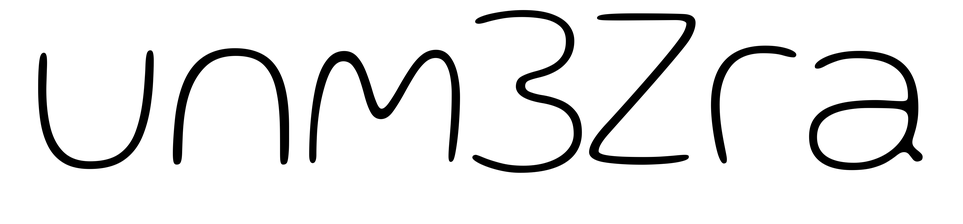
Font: Gluten_Thin